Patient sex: F
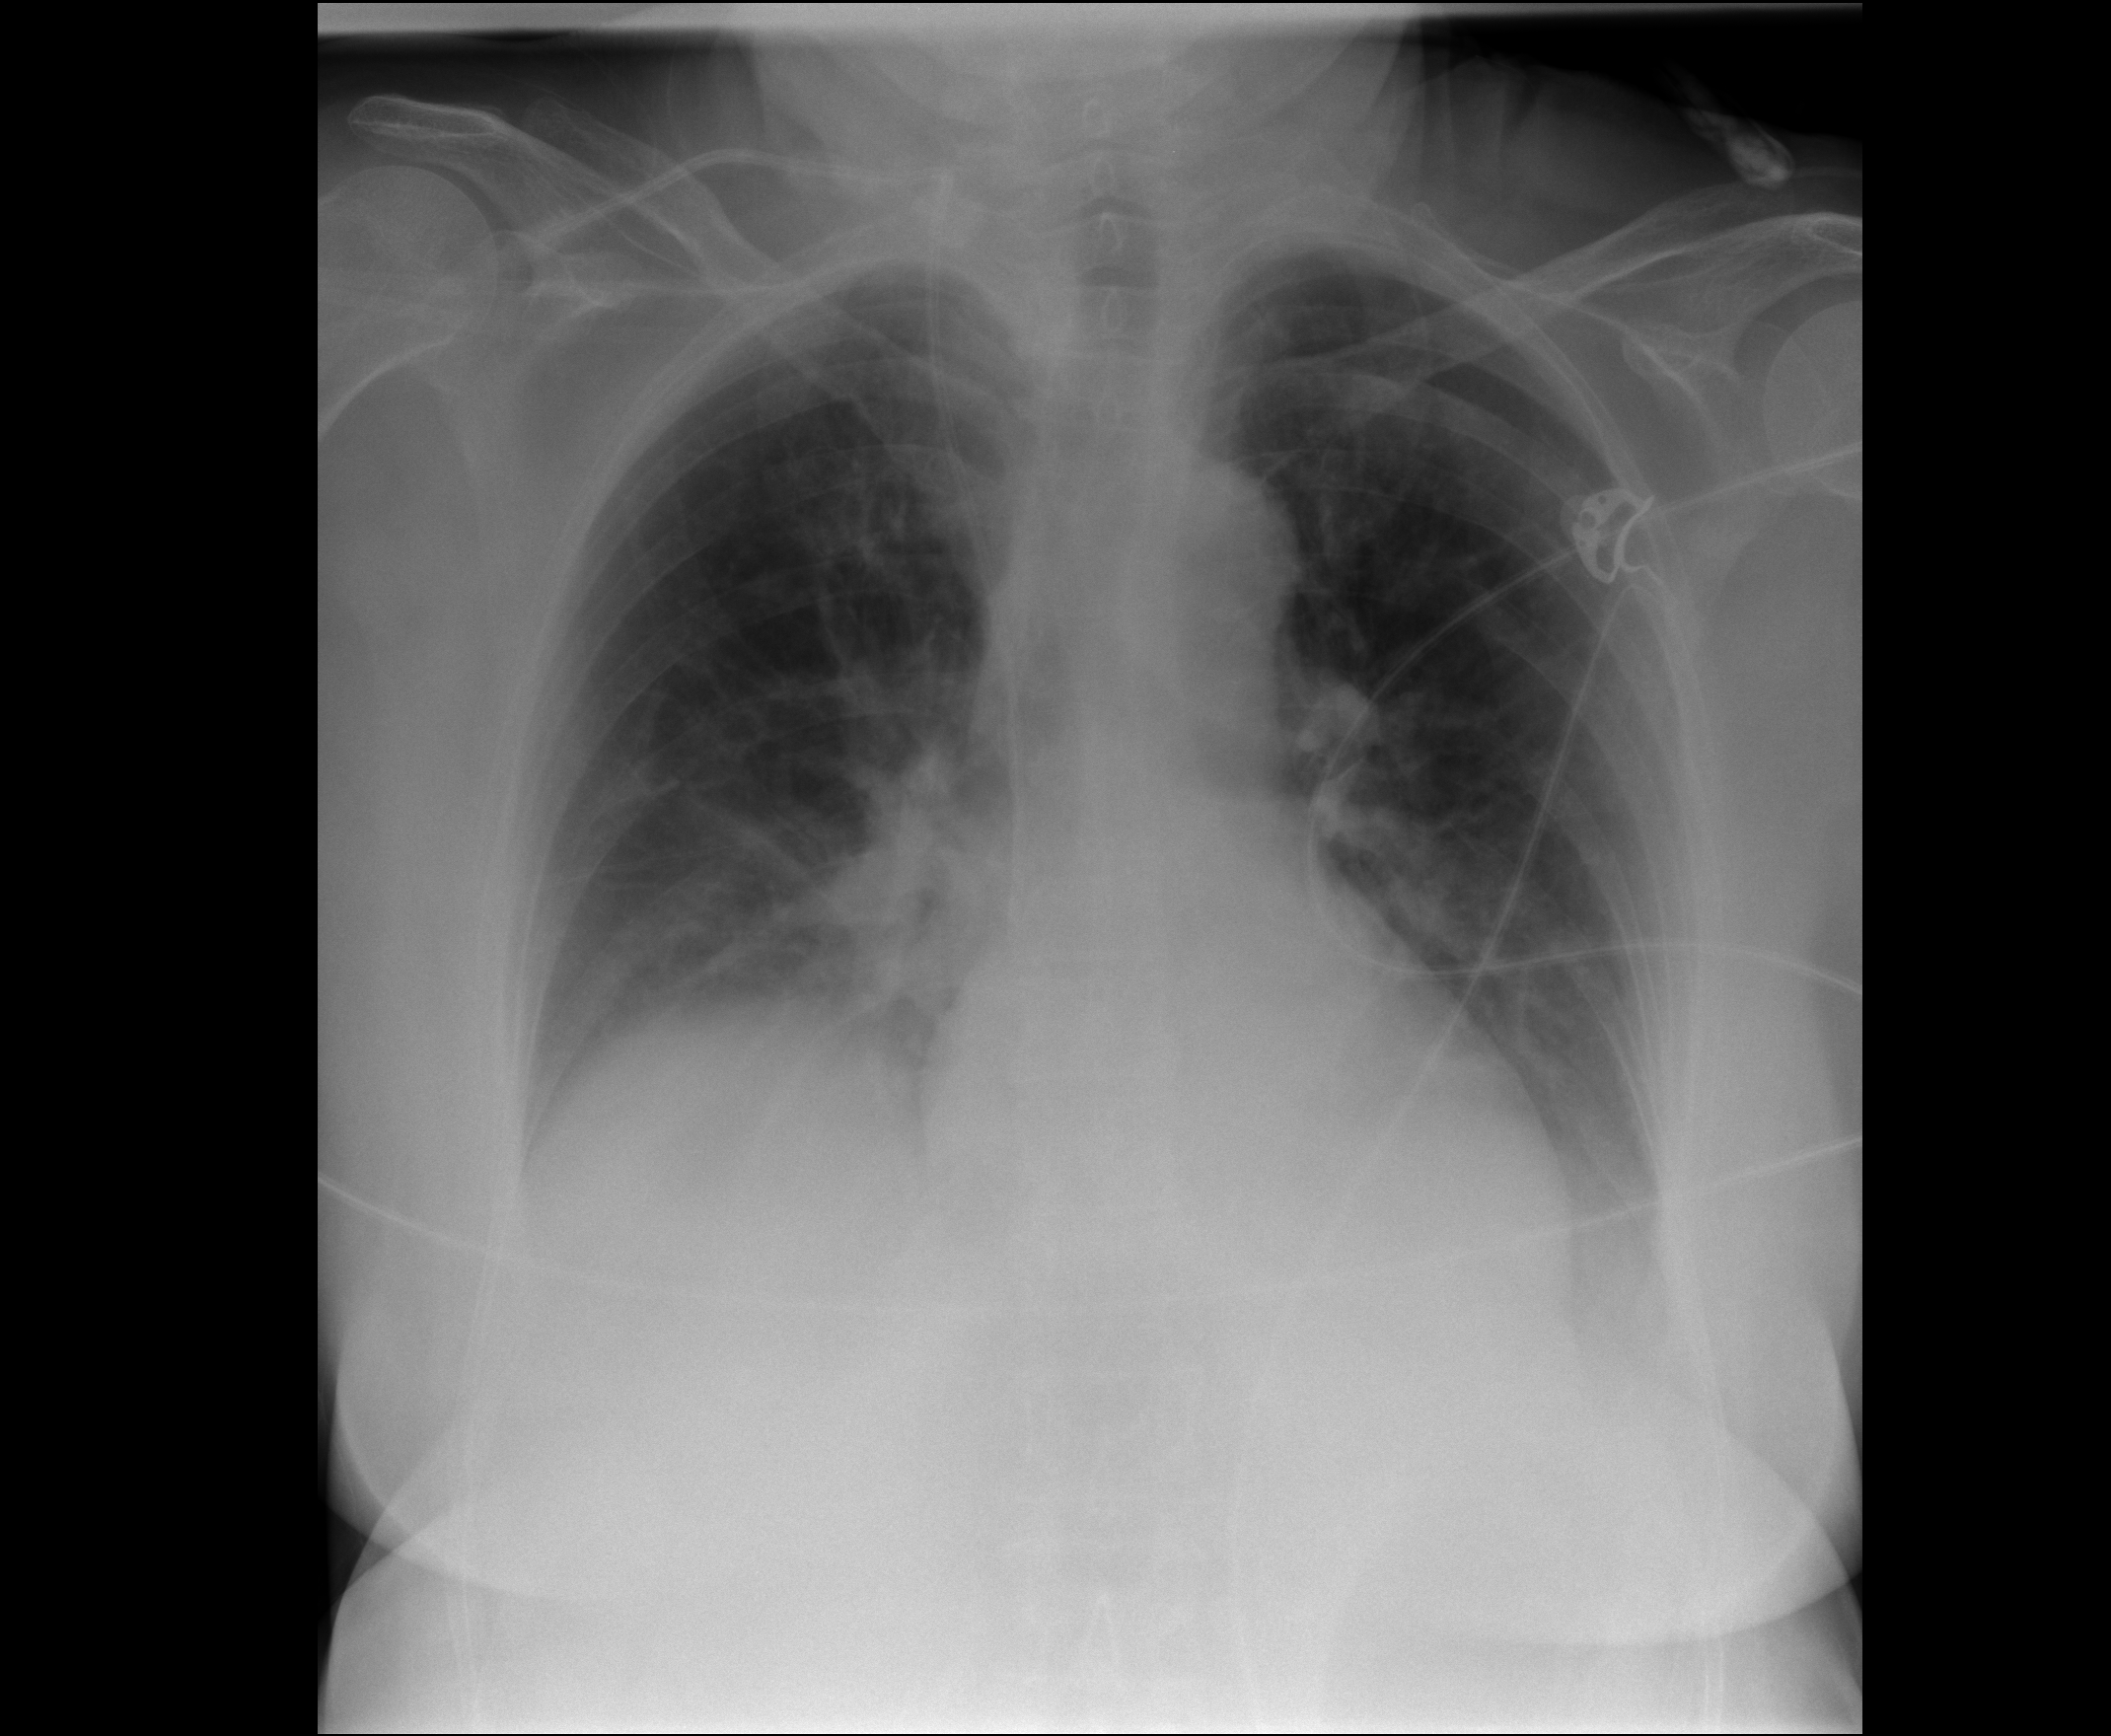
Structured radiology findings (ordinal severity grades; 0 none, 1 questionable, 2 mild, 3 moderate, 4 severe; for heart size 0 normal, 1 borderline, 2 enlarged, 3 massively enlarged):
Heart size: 0
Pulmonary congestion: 2
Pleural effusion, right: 2
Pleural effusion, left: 2
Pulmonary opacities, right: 2
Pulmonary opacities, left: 0
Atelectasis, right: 2
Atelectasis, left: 2